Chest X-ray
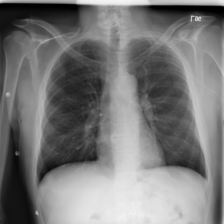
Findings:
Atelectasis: negative
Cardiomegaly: negative
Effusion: negative
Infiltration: positive
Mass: negative
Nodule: negative
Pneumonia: negative
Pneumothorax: negative
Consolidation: negative
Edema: negative
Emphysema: negative
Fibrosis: negative
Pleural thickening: negative
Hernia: negative